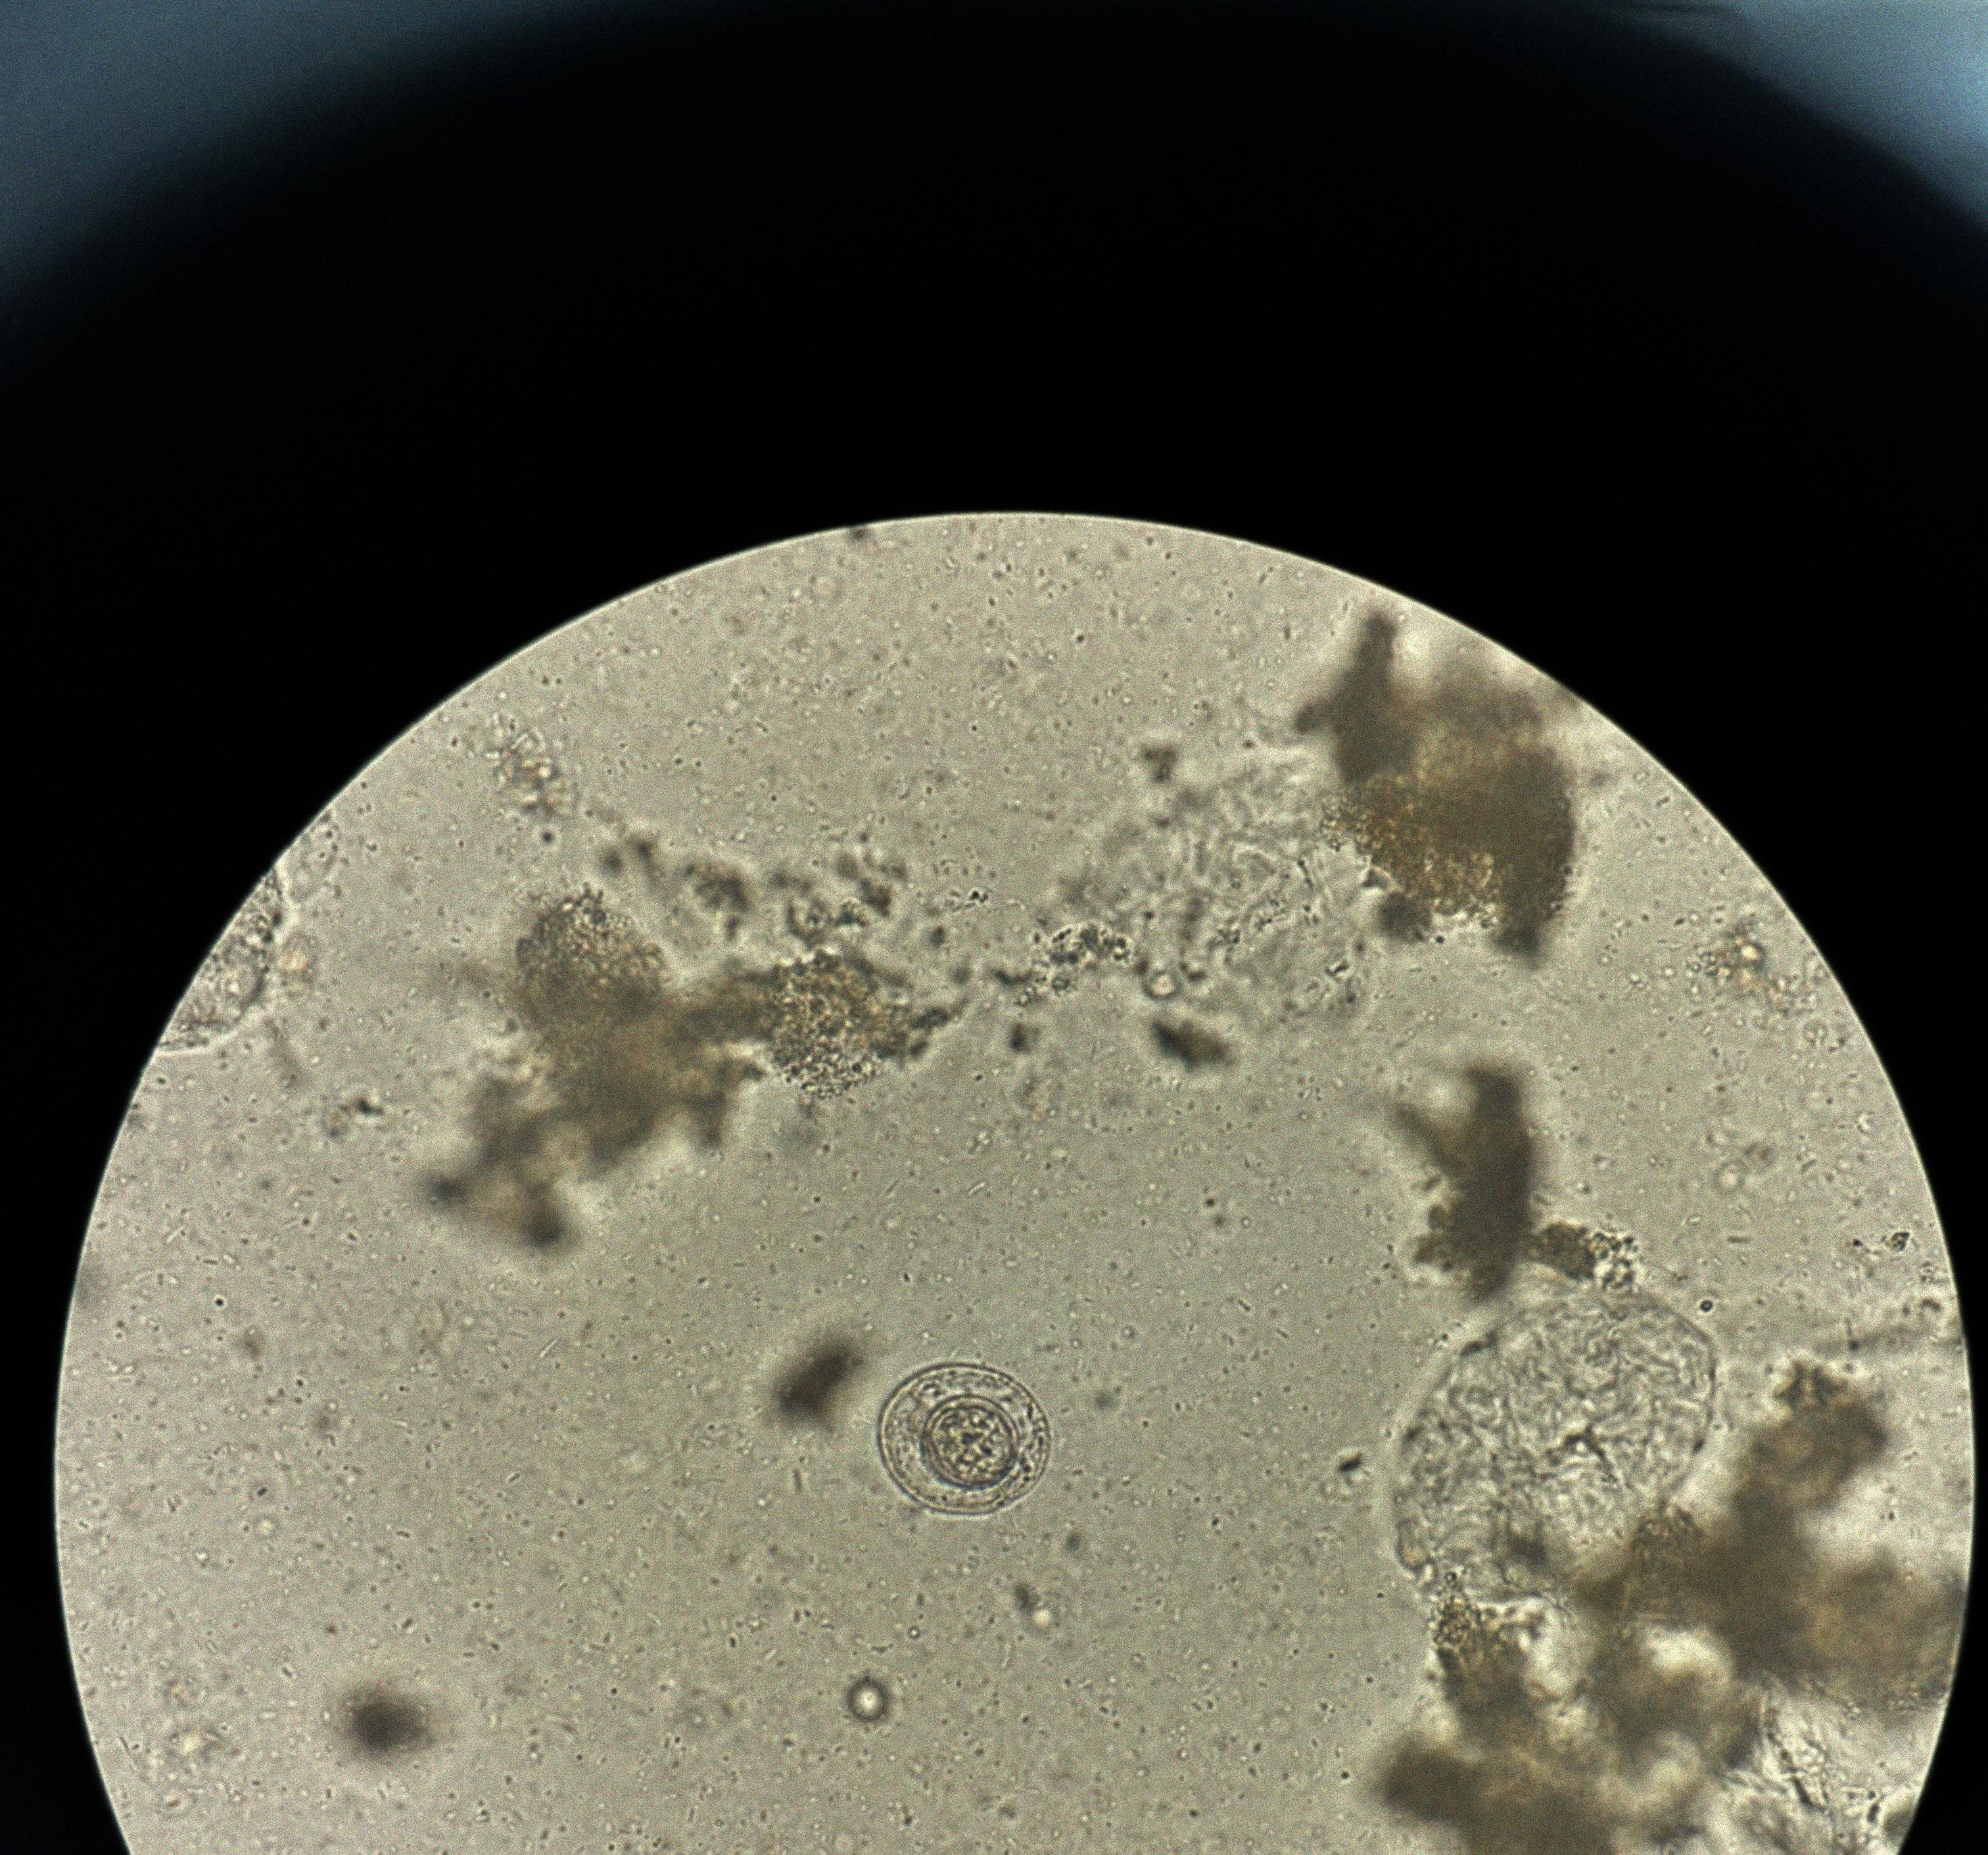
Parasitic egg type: Hymenolepis nana